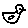
Label: bird